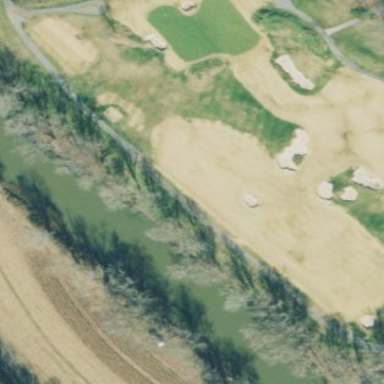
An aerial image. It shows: Golf rough area.